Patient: sex M, age 66
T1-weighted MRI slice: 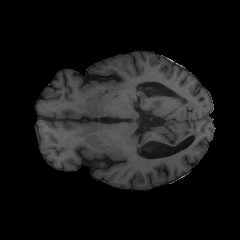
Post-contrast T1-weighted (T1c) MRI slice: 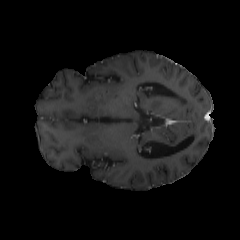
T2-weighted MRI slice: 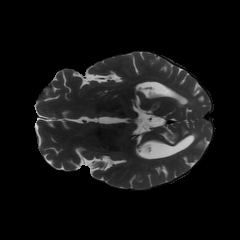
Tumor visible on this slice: no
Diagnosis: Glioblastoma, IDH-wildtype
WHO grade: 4